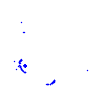
Particle: proton